Interaction volume radius: 10 \u00c5
Interaction volume height: 10 \u00c5
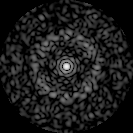
Disorder parameter: 0.8491